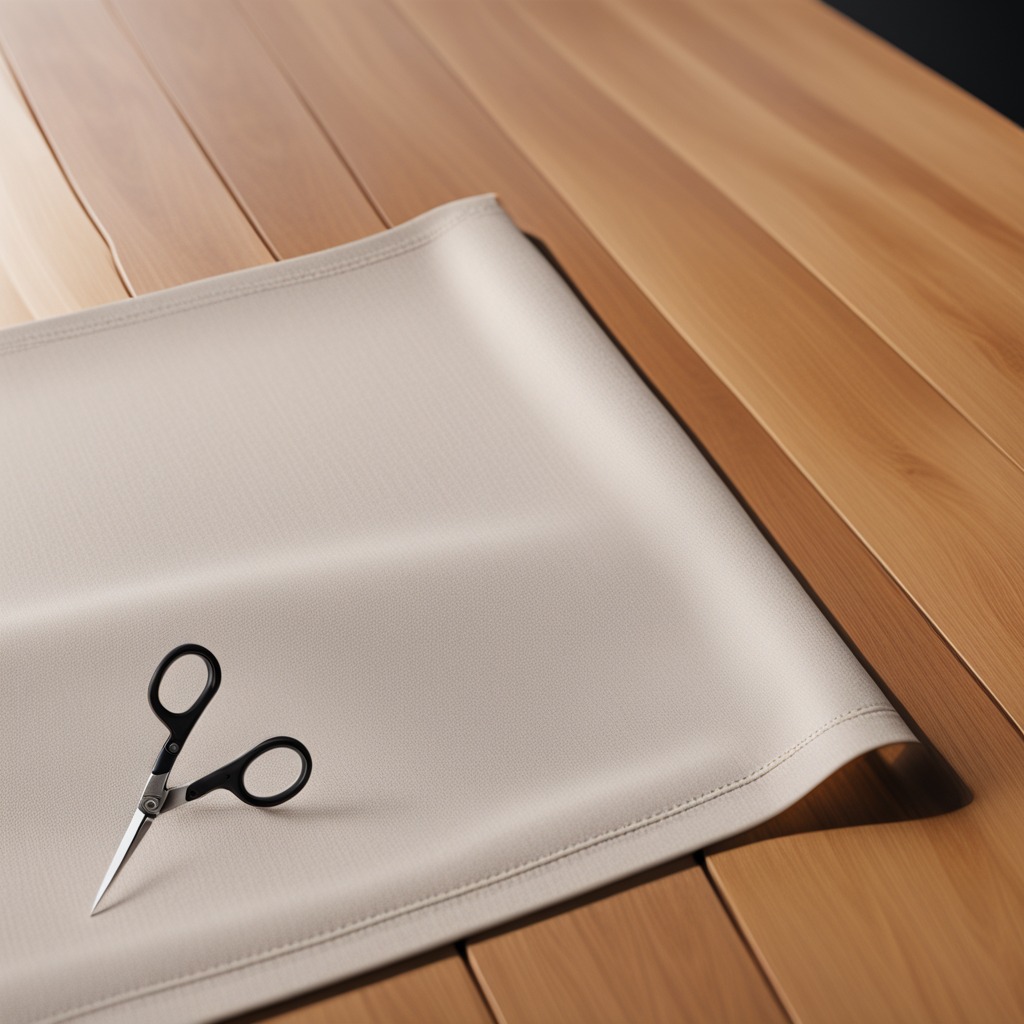
A scissor lying on a wooden table.